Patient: sex M, age 62
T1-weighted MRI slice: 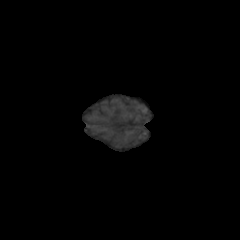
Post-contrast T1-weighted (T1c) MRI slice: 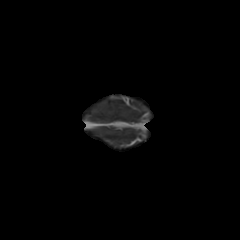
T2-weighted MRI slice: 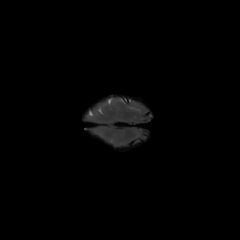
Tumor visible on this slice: no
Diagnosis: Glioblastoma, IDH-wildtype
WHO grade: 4